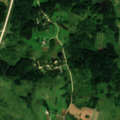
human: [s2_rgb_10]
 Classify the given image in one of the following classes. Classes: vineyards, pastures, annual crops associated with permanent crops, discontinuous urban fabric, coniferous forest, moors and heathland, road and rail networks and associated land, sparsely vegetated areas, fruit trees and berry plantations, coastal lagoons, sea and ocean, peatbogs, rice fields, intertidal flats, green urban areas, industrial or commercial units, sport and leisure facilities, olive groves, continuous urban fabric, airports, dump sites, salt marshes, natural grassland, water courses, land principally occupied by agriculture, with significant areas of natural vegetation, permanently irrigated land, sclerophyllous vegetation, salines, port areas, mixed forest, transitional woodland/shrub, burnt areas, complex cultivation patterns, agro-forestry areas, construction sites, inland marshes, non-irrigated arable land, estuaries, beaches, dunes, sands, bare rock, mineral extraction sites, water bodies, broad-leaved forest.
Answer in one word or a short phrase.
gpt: pastures, complex cultivation patterns, land principally occupied by agriculture, with significant areas of natural vegetation, broad-leaved forest, transitional woodland/shrub